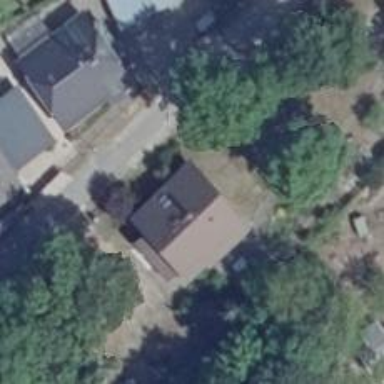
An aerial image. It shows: House with gabled roof oriented along the structure.